Question: I have the following sentence:
> distributed over a considerable extent; "far-flung trading
operations"; "the West's far-flung mountain ranges"; "widespread
nuclear fallout"
What I want is to pickup the sentence between "**********";
My regular expression is , but the result is not what I want(only 1 match)

Any suggestion? Thanks
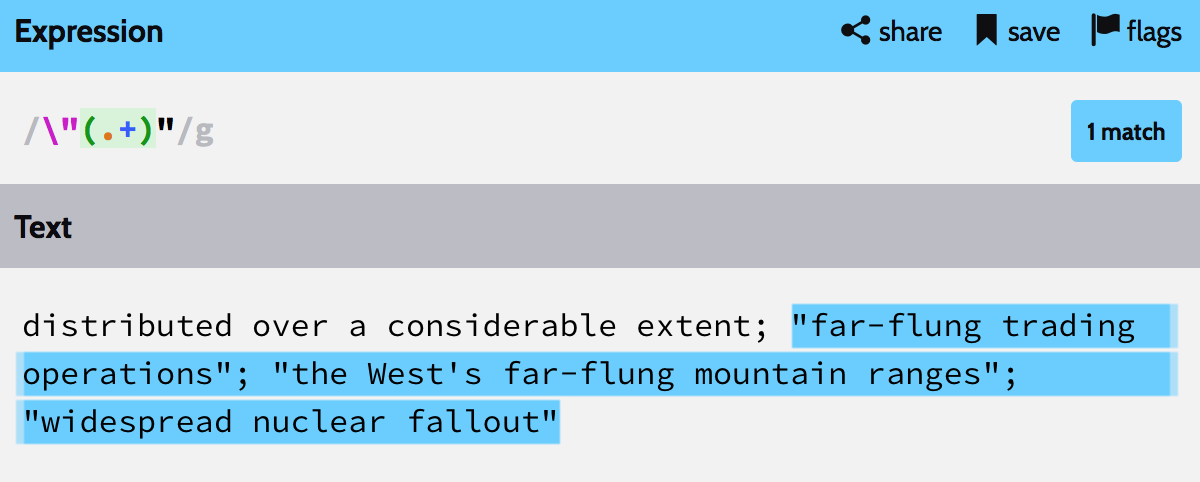
Answer: May this will work.
'''
/"(.+?)"/g
'''
I'm not sure that you need to escape quotes so this maybe just fine too.
'''
/"(.+?)"/g
'''